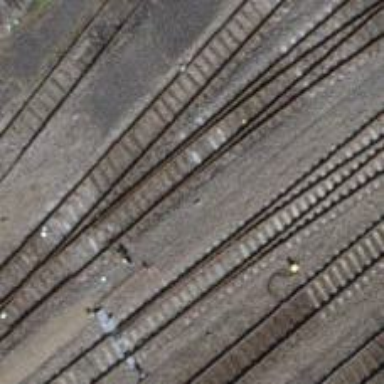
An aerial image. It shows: Railway switch.